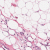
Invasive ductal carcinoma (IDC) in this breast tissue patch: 0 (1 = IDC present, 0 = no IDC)